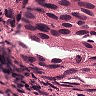
Metastatic tissue present: yes